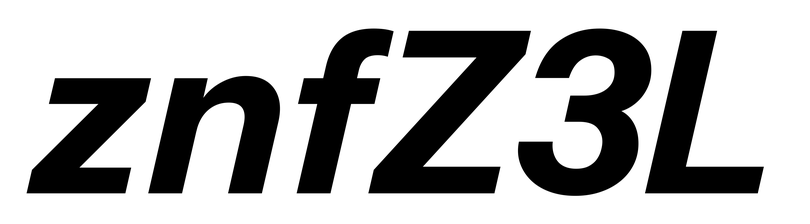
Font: InstrumentSans-Italic_Bold_Italic